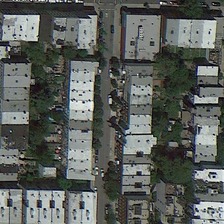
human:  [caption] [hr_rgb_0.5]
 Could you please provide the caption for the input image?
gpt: some buildings and green trees are in a dense residential area .

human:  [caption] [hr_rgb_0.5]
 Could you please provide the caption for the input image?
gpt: some buildings and green trees are in a dense residential area .

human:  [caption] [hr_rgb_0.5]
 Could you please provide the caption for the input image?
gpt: some buildings and green trees are in a dense residential area .

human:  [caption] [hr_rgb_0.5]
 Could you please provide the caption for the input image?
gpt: some buildings and green trees are in a dense residential area .

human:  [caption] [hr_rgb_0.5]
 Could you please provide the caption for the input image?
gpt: some buildings and green trees are in a dense residential area .